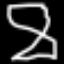
Label: hourglass